Question: What is the value of the measurement in the image?
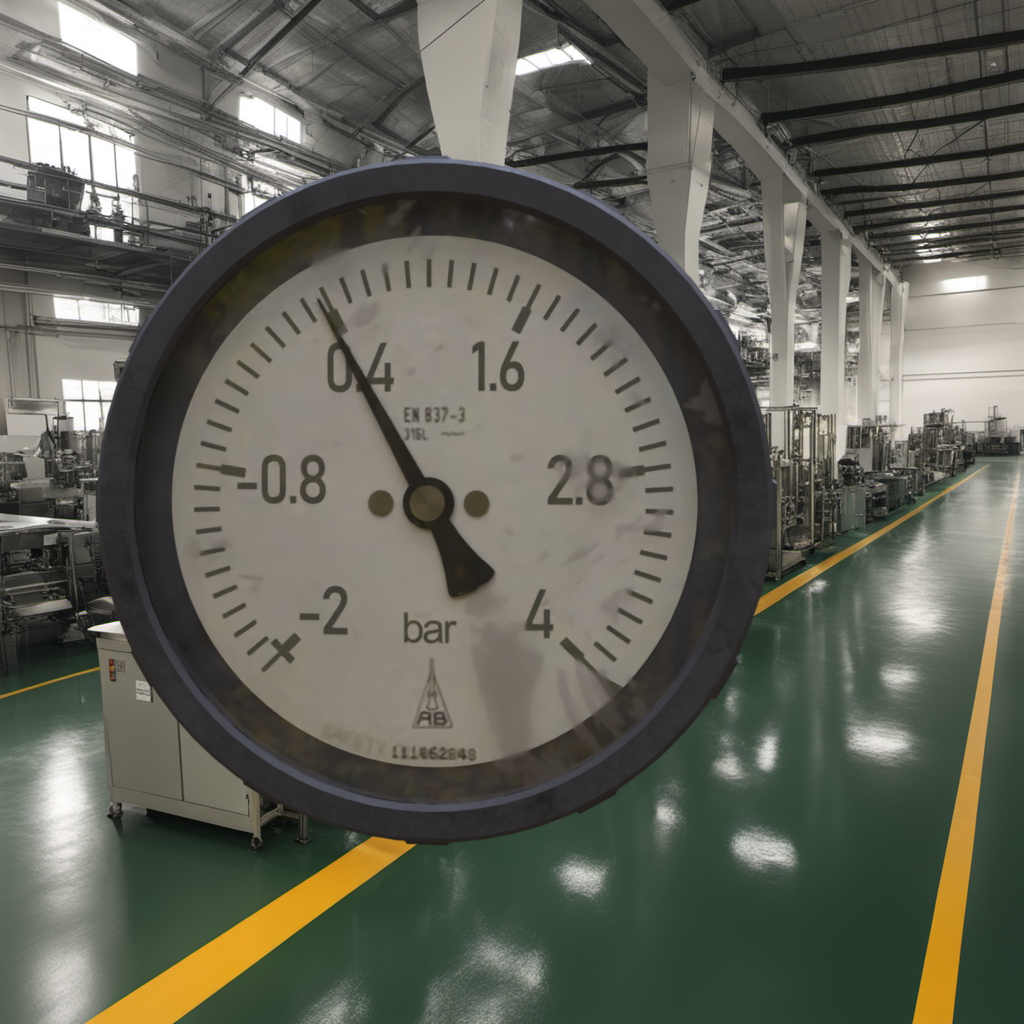
Answer: The result is 0.35
Question: What is the value range of this measurement?
Answer: The range is from -2 to 4
Question: What is the minimum and maximum value of this measurement?
Answer: The minimum value is -2 and the maximum value is 4